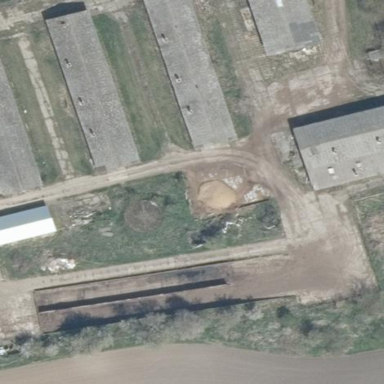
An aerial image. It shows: Farm auxiliary building.